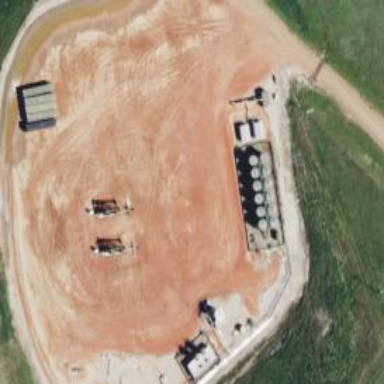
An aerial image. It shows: Storage tank with man-made structure.